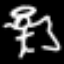
Label: angel